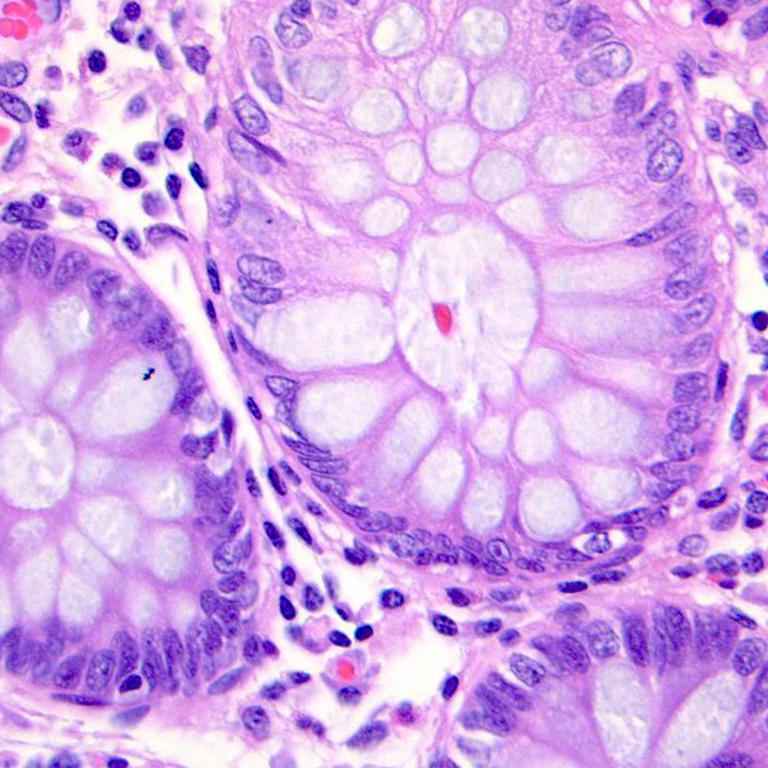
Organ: colon
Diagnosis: benign